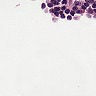
Metastatic tissue present: no